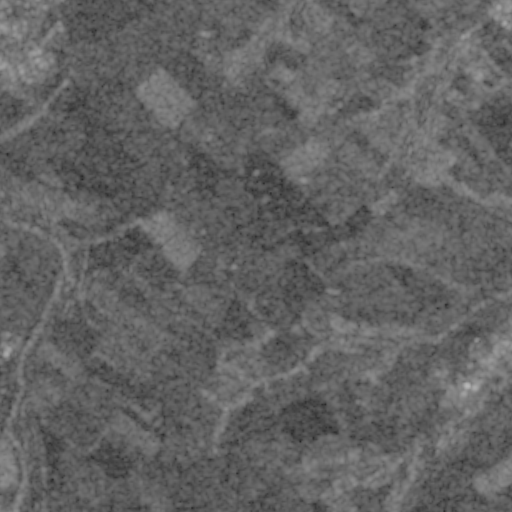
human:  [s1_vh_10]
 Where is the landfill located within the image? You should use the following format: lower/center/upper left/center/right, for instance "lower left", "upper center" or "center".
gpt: The landfill is located in the lower center of the image.
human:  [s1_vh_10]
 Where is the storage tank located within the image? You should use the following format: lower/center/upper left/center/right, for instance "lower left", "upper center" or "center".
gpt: The storage tank is located in the lower right of the image.
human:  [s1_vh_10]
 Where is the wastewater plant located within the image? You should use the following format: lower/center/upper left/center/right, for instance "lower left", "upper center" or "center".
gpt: The wastewater plant is located in the lower left of the image.
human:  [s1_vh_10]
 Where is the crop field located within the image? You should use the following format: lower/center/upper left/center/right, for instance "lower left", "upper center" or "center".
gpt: There is no crop field in the image.

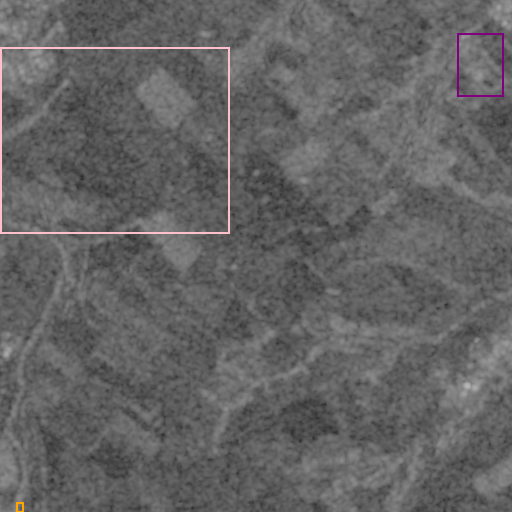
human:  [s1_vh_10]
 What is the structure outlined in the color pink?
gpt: The structure outlined in pink is a crop field.
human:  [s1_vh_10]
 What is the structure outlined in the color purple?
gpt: The structure outlined in purple is a park.
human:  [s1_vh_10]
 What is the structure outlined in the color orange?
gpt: The structure outlined in orange is a wastewater plant.
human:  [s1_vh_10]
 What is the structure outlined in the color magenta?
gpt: There is no magenta outline.